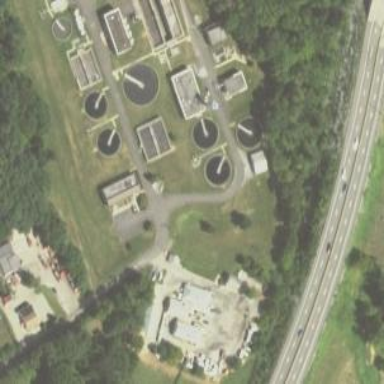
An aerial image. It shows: View of wastewater plant.